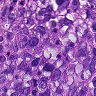
Metastatic tissue present: yes